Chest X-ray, PA view. Patient: 35 years old, sex M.
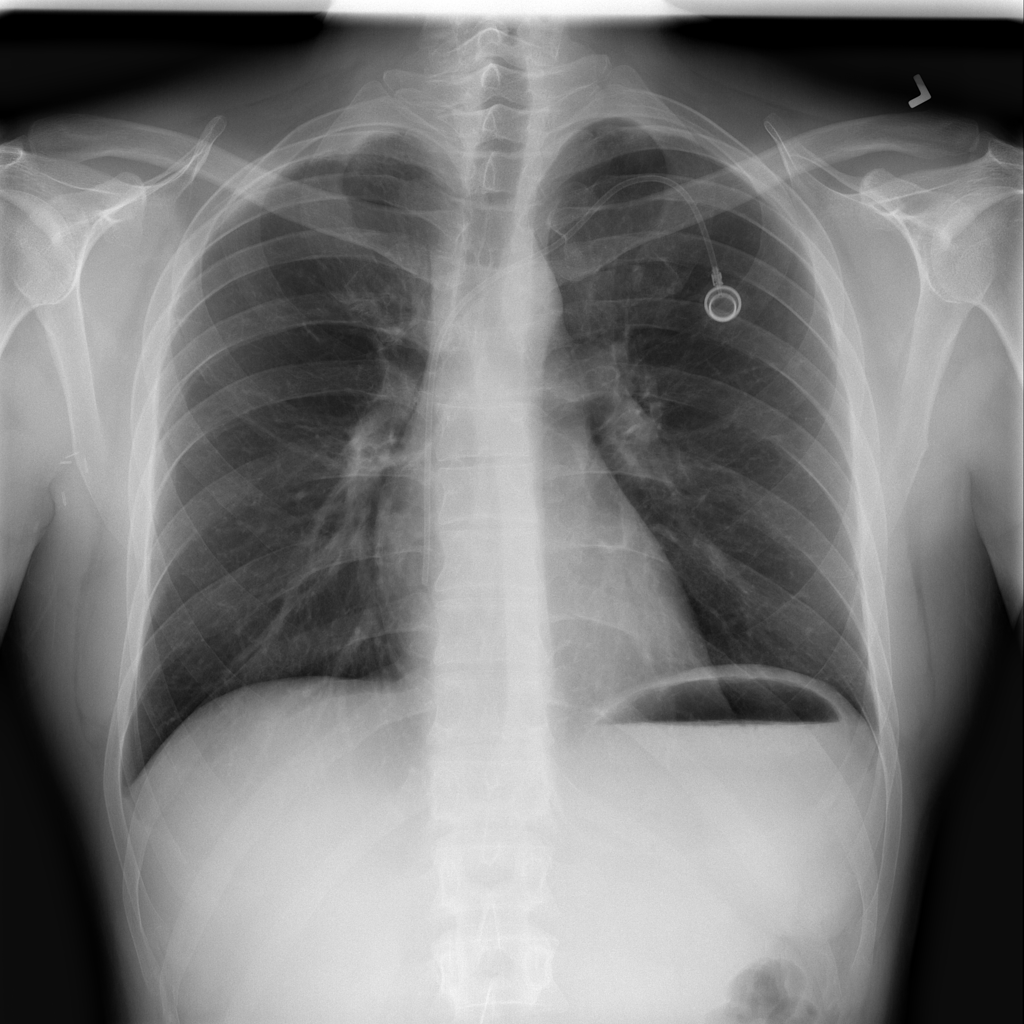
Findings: No Finding